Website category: game
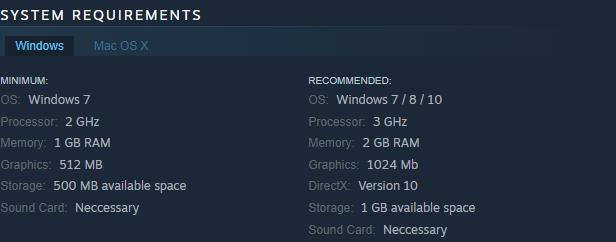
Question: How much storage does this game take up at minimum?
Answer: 500 MB available space

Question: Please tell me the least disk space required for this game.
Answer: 500 MB available space

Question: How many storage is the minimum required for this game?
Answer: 500 MB available space

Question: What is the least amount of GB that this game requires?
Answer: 500 MB available space

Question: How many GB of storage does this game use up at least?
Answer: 500 MB available space

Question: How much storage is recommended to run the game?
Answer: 1 GB available space

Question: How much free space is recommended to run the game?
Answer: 1 GB available space

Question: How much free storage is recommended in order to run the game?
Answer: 1 GB available space

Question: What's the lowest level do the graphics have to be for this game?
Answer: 512 MB

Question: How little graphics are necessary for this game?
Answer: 512 MB

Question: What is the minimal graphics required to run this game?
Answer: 512 MB

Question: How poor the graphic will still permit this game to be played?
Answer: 512 MB

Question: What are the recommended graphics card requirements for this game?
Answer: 1024 Mb

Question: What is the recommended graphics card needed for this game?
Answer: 1024 Mb

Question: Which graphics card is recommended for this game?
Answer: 1024 Mb

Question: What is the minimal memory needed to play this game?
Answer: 1 GB RAM

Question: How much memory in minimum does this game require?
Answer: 1 GB RAM

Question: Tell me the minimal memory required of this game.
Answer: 1 GB RAM

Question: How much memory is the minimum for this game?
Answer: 1 GB RAM

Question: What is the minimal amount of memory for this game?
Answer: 1 GB RAM

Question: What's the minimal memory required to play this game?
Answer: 1 GB RAM

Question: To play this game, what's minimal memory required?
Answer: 1 GB RAM

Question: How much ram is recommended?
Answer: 2 GB RAM

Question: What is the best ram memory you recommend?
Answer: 2 GB RAM

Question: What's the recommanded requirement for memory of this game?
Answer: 2 GB RAM

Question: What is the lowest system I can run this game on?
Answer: Windows 7

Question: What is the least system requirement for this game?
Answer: Windows 7

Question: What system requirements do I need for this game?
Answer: Windows 7

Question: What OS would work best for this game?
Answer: Windows 7 / 8 / 10

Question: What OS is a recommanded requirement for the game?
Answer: Windows 7 / 8 / 10

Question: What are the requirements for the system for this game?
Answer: Windows 7 / 8 / 10

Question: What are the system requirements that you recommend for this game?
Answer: Windows 7 / 8 / 10

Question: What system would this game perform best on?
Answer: Windows 7 / 8 / 10

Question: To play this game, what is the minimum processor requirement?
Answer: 2 GHz

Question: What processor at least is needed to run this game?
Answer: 2 GHz

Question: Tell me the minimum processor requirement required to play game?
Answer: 2 GHz

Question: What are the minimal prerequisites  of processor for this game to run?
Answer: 2 GHz

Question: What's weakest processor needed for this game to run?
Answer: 2 GHz

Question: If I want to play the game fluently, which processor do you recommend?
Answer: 3 GHz

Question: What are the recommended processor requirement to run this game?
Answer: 3 GHz

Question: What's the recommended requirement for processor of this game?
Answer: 3 GHz

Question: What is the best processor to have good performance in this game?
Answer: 3 GHz

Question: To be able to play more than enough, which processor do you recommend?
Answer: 3 GHz